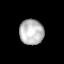
Tissue: lung
Cell type: Others
Senescence score: 0.202
Nuclear area (px): 598
Mean DAPI intensity: 187.707